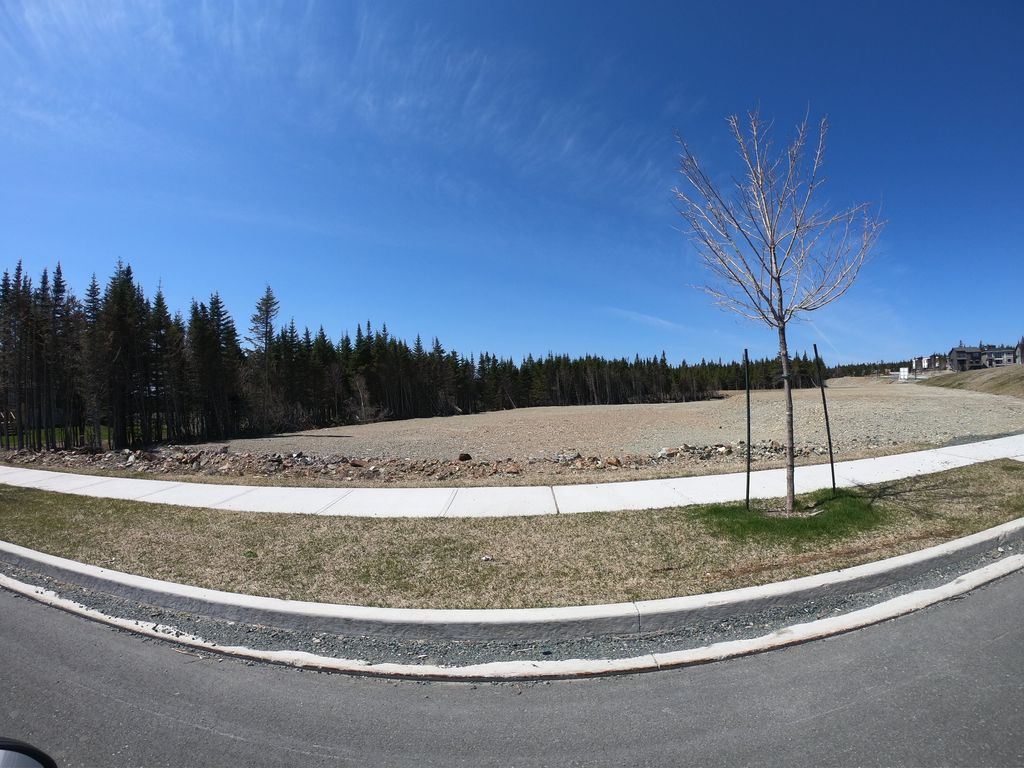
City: st_johns